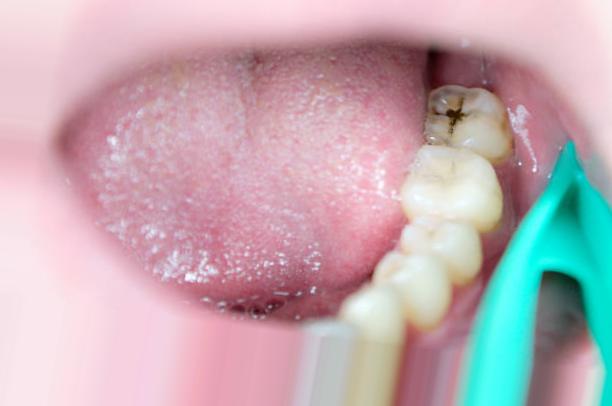
Condition: Caries